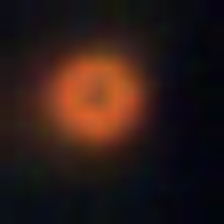
Taxon: NanoPlankton
Group: Other